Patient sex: F
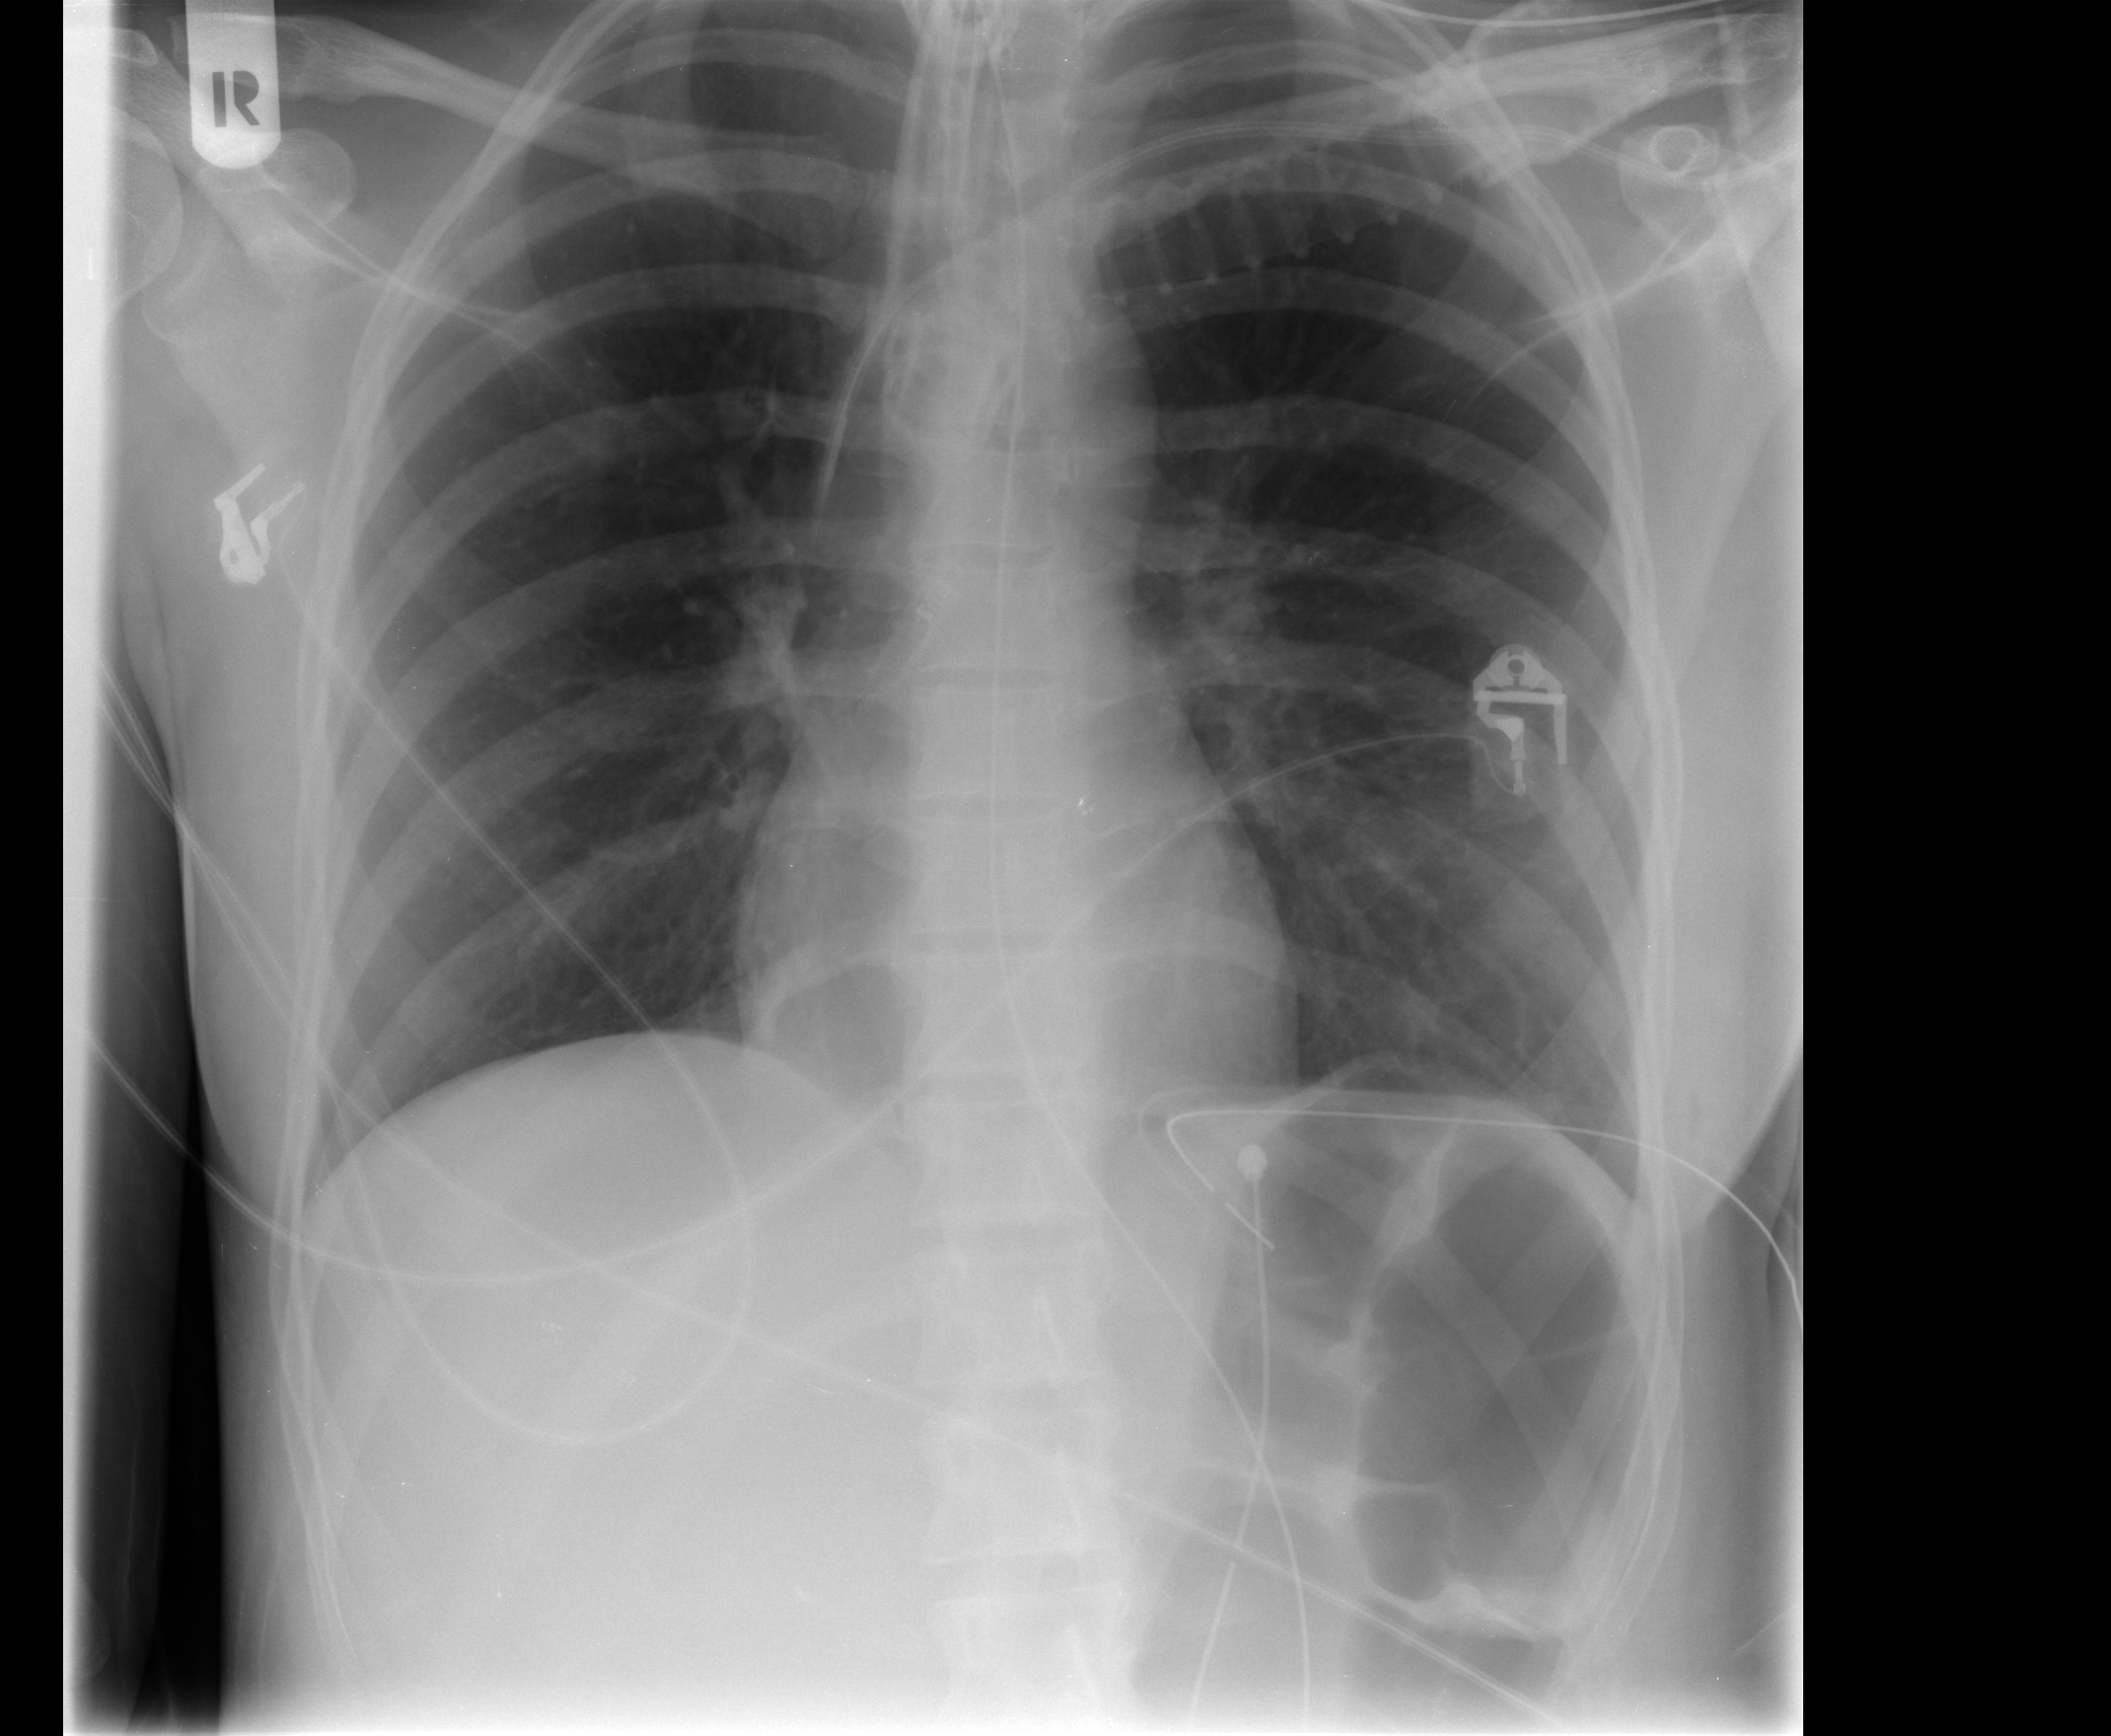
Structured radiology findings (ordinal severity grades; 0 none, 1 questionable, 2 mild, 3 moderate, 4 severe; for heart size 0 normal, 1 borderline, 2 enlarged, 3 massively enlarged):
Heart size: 0
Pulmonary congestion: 0
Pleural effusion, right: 0
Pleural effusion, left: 0
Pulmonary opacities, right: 0
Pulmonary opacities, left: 0
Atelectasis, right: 2
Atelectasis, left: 0